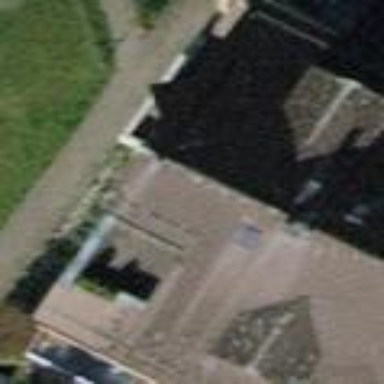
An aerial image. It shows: Terrace building.